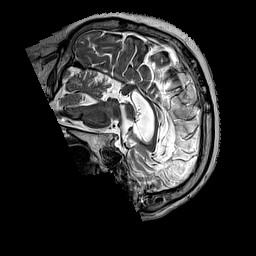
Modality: T2w
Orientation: sagittal
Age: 60
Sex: male
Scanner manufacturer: siemens
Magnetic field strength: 3 T
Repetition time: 3.2 s
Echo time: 0.212 s